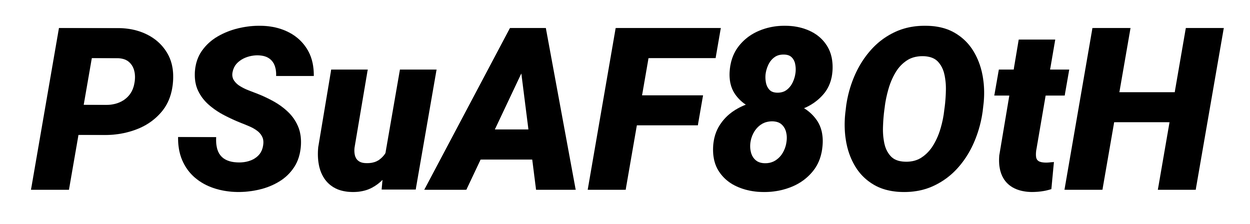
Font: Roboto-Italic_Black_Italic